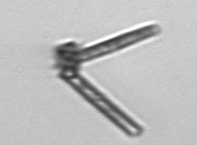
Label: Thalassionema